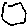
Label: hexagon